Question: Tired of bower downloading everything in each repo I install, I setup <URL>.
<URL>
However after running 'bower-installer' I get this strange error:
'''
bower-installer
/usr/local/lib/node_modules/bower-installer/bower-installer.js:56
throw createError('Neither bower.json nor component.json present', 'ENOEN
'''

My bower.json file is there, and what's in it below:
'''
{
"name": "app",
"main": "app.js",
"version": "0.0.0",
"authors": [
"Leon"
],
"description": "My app",
"keywords": [
"tags",
"manage"
],
"license": "MIT",
"homepage": "me.com",
"private": true,
"ignore": [
"**/.*",
"node_modules",
"bower_components",
"test",
"tests"
],
"dependencies": {
"angular-bootstrap": "~0.12.1",
"angular-loader": "1.2.x",
"angular-mocks": "~1.2.x",
"angular-route": "1.2.x",
"angular-scroll": "~0.6.5",
"chartist": "~0.7.3",
"bootstrap": "~3.3.4",
"angular": "~1.3.15"
},
"install": {
"path": "libs",
"sources": {
"angular": "bower_components/angular/angular.min.js",
"bootstrap": "bower_components/bootstrap/dist/js/bootstrap.min.js",
"chartist": [
"bower_components/chartist/dist/chartist.min.js",
"bower_components/chartist/dist/chartist.min.css",
],
"angular-scroll": "bower_components/angular-scroll/angular-scroll.min.js",
"angular-route": "bower_components/angular-route/angular-route.min.js",
"angular-mocks": "bower_components/angular-mocks/angular-mocks.js",
"angular-loader": "bower_components/angular-loader/angular-loader.min.js",
"angular-bootstrap": [
"bower_components/angular-bootstrap/ui-bootstrap-tpls.js",
"bower_components/angular-bootstrap/ui-bootstrap-tpls.min.js",
"bower_components/angular-bootstrap/ui-bootstrap.js",
"bower_components/angular-bootstrap/ui-bootstrap.min.js"
]
}
}
}
'''
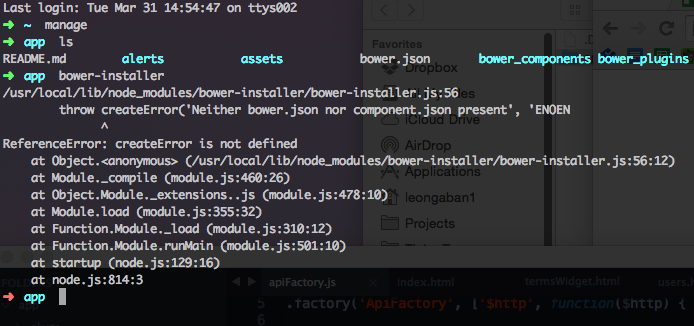
Answer: Your bower.json is incorrect, this part
'''
"chartist": [
"bower_components/chartist/dist/chartist.min.js",
"bower_components/chartist/dist/chartist.min.css",
],
'''
should be
'''
"chartist": [
"bower_components/chartist/dist/chartist.min.js",
"bower_components/chartist/dist/chartist.min.css"
],
'''
So drop the last comma. That comma makes the json invalid and therefore the bower installer can't parse it. I verified this with your bower.json and it works fine after removing the comma.